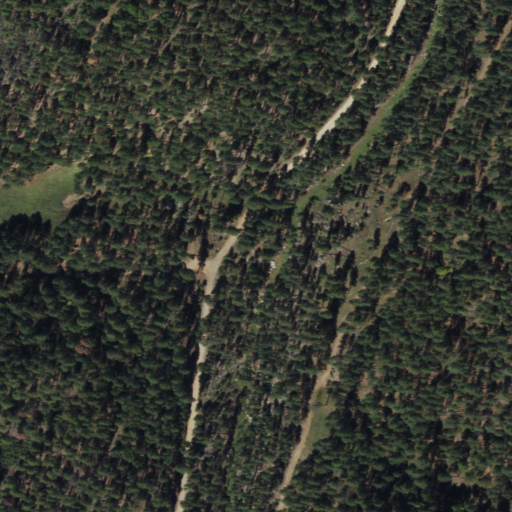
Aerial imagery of valley in Arizona named Quaking Aspen Canyon containing grassland and evergreen forest